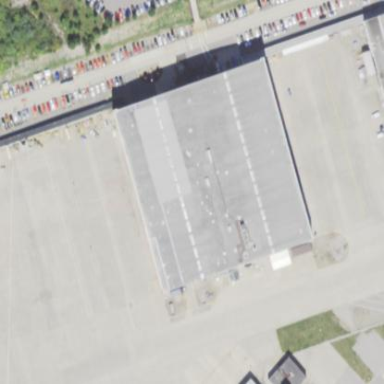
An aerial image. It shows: Hangar building.